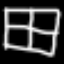
Label: hourglass